Question: I am implementing a image mask kind of feature in iOS similar to what is offered in the Blender app with two images. Here is my touch move code :-
'''
- (void)touchesMoved:(NSSet *)touches withEvent:(UIEvent *)event
{
UITouch *touch = [touches anyObject];
CGPoint currentPoint = [touch locationInView:staticBG1];
UIGraphicsBeginImageContext(view.frame.size);
[image_1 drawInRect:CGRectMake(0, 0, view.frame.size.width, view.frame.size.height)];
CGContextSetLineCap(UIGraphicsGetCurrentContext(), kCGLineCapRound);
CGContextSetLineWidth(UIGraphicsGetCurrentContext(), 20.0);
CGContextSetRGBStrokeColor(UIGraphicsGetCurrentContext(), 1.0, 0.0, 0.0, 1.0);
CGContextBeginPath(UIGraphicsGetCurrentContext());
CGContextMoveToPoint(UIGraphicsGetCurrentContext(), lastPoint.x, lastPoint.y);
CGContextAddLineToPoint(UIGraphicsGetCurrentContext(), currentPoint.x, currentPoint.y);
CGContextStrokePath(UIGraphicsGetCurrentContext());
image_1 = UIGraphicsGetImageFromCurrentImageContext();
UIGraphicsEndImageContext();
lastPoint = currentPoint;
mouseMoved++;
if (mouseMoved == 10)
mouseMoved = 0;
}
'''

Now what I really want is in those places. Both images are of the same dimensions. How do I do it??
I tried to implement my manual image processing method my pixel access but it was too slow and this will be done in real time.
Is there any alternative to:
CGContextSetRGBStrokeColor(UIGraphicsGetCurrentContext(), 1.0, 0.0, 0.0, 1.0);
?
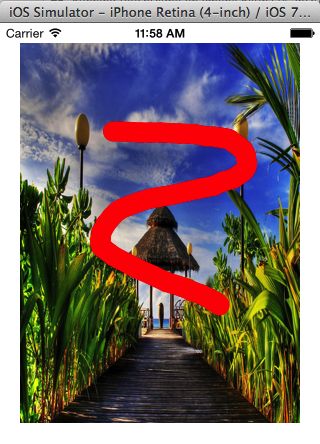
Answer: Don't draw a colour or a pattern into the path, draw transparency. You need one image in its own layer behind the image that is being wiped out. Create the path as you are now, but instead of setting the colour, set the blend mode to clear ('kCGBlendModeClear').
This will remove sections of the image to allow you to see through to the image below.
---
Replace:
'''
CGContextSetRGBStrokeColor(UIGraphicsGetCurrentContext(), 1.0, 0.0, 0.0, 1.0);
'''
with:
'''
CGContextSetBlendMode(UIGraphicsGetCurrentContext(), kCGBlendModeClear);
'''